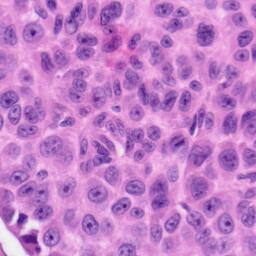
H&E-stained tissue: Skin